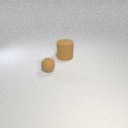
small brown rubber sphere in front of large brown rubber cylinder